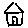
Label: house